Question: how to count Safe / On Risk value for multi columns and make Pie chart for all columns
the target is to calculate how many (Safe) and how many (On Risk) in all columns
example

<URL>
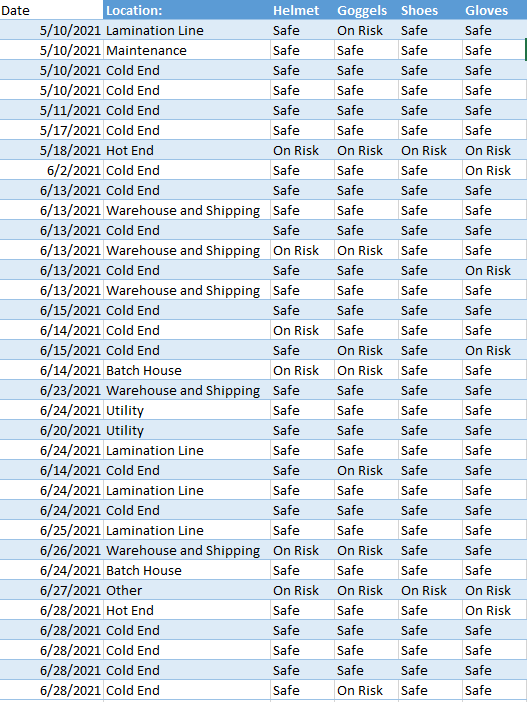
Answer: In , create a new table using this below code-
replace in this below code with your original .
'''
let
Source = your_table_name,
#"Removed Other Columns" = Table.SelectColumns(Source,{"Helmet", "Goggels", "Shoes", "Gloves"}),
#"Unpivoted Columns" = Table.UnpivotOtherColumns(#"Removed Other Columns", {}, "Attribute", "Value"),
#"Removed Columns" = Table.RemoveColumns(#"Unpivoted Columns",{"Attribute"}),
#"Grouped Rows" = Table.Group(#"Removed Columns", {"Value"}, {{"Count", each Table.RowCount(_), Int64.Type}})
in
#"Grouped Rows"
'''
**Keeping Location in the result set"-
'''
let Source = your_table_name,
#"Removed Other Columns" = Table.SelectColumns(Source,{"Location", "Helmet", "Goggels", "Shoes", "Gloves"}),
#"Unpivoted Columns" = Table.UnpivotOtherColumns(#"Removed Other Columns", {"Location"}, "Attribute", "Value"),
#"Removed Columns" = Table.RemoveColumns(#"Unpivoted Columns",{"Attribute"}),
#"Grouped Rows" = Table.Group(#"Removed Columns", {"Location", "Value"}, {{"Count", each Table.RowCount(_), Int64.Type}})
in
#"Grouped Rows"
'''
will be as below-
<URL>
-
<URL>
you can create your using this new table and the final output will be as below-
<URL>